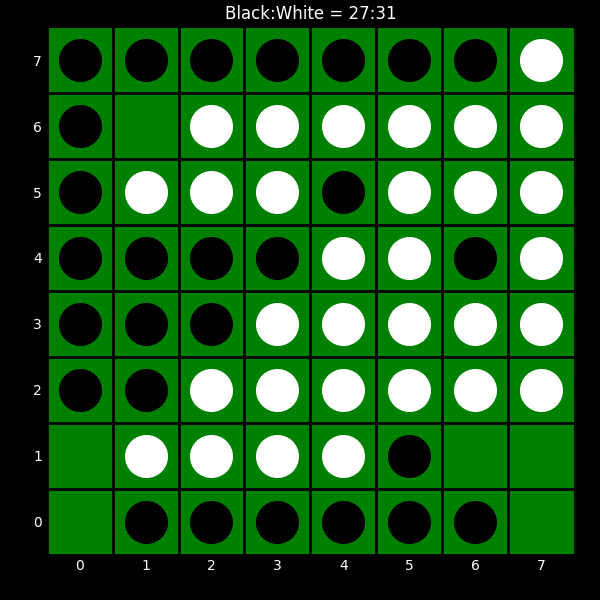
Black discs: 27
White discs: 31